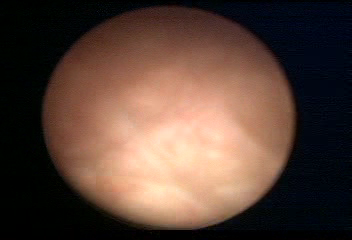
Modality: WLC
Class: Normal mucosa
Bladder cancer association: No